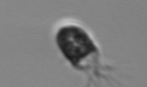
Label: Balanion